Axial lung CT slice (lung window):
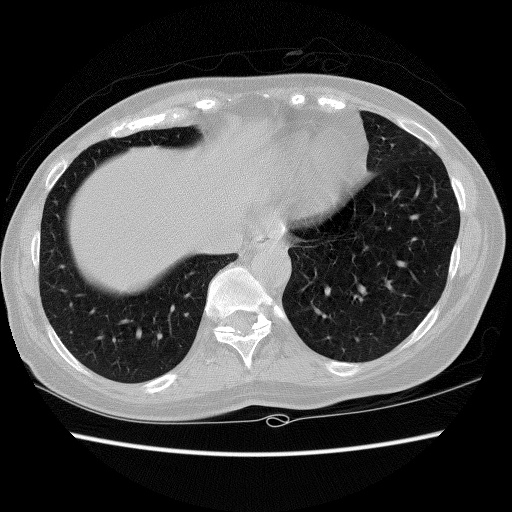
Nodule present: no